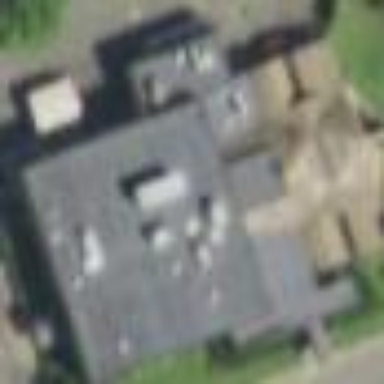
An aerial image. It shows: Beautiful synagogue building.